Question: We've been fixing bugs in the VCL in Delphi XE6. So far the folder contains:
'''
| VCL Source Fixes
|----- Vcl.ComCtrls.pas
|----- Winapi.CommCtrl.pas
'''
And we add the folder to our search path:

Along the way, we learned that we have to confine our fixes to the 'implementation' section . Otherwise the hash signatures of symbols in the 'interface' section change. This causes the linker to realize that the symbols inside the DCU are not the same version they expect.
<URL> had a good explanation for this behavior:
> The important concept is that of . When saving a DCU, Delphi calculates a hash based on the of the symbol and associates it with the symbol. Other units that use the symbol also store the symbol version. In this way, link-time conflicts caused by stale symbols are avoided, unlike most C linkers.The upshot of this is that you should be able to add Classes.pas to your project and modify its section almost to your heart's content, and still be able to link with the rest of the RTL and VCL and third-party libraries, even those provided in object format only.Things to be careful of:- -
So we took pains to confine the bugfixes to the implementation section (e.g. introducing new cracker classes, rather than overriding the method in the public-facing class).
# And then
Then I went to make a fix in 'Vcl.Themes.pas'. I start simple, copying the file and placing it in the fixes folder:
'''
| VCL Source Fixes
|----- Vcl.ComCtrls.pas
|----- Winapi.CommCtrl.pas
|----- Vcl.Themes.pas
'''
Even though I have not (yet) even modified 'Vcl.Themes.pas', the compiler chokes on it:
> [dcc32 Fatal Error] Vcl.Themes.pas(2074): F2051 Unit Vcl.Forms was compiled with a different version of Vcl.Themes.TMouseTrackControlStyleHook
# Why
The important question is:
> Why is this happening?
What is going on that the compiler is unable to realize that the exact same file is the exact same file? Is it possible that the VCL source shipped with XE6 is incorrect, and doesn't match what ships in the DCUs? Does it have something to do with library search order? Does it have something to do with inlining, generics, iterators, platforms, debug dcus, 64-bit compiler, ifdefs, code completion, synergy, outside the box?
There are the other, implicit, questions that go along with trying to answer the :
> Why does it work for two other files, but not this one?
Why does it fail when I didn't even change the file?
# What have you tried?
- 'VCL Source Fixes'- - - 'dcu''D:\Programs\Embarcadero\Studio
.0\lib\win32
elease\Vcl.Themes.dcu'- -
Of course I want to fix it. But more than wanting to fix it I want to understand why it's failing. The compiler isn't employing magic, voodoo, or Q-like powers. It's a deterministic machine, and is operating according to a fixed set of (undocumented) rules.
Why is this happening?
# See also
- <URL>
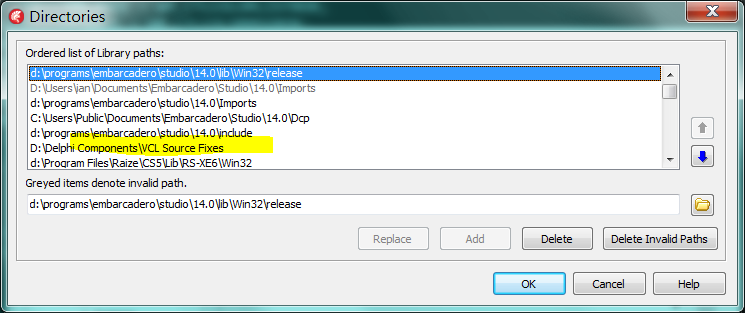
Answer: You need the compiler options to match those used when the unit was compiled by Embarcadero. That's the reason why your implementation section only change fails when it seems like it ought to succeed.
Start a default project and use + + to generate these options. I get
'''
{$A8,B-,C+,D+,E-,F-,G+,H+,I+,J-,K-,L+,M-,N-,O+,P+,Q-,R-,S-,T-,U-,V+,W-,X+,Y+,Z1}
'''
when I do this in XE6.
Put that at the top of your copy of the unit and you should be good to go. You can probably get away with a cut-down subset of these, depending on your host project options. In my code I find that:
'''
{$R-,T-,H+,X+}
'''
suffices.